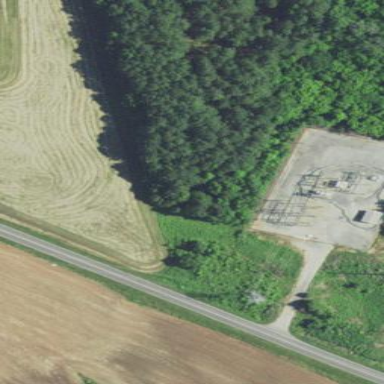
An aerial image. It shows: There is distribution substation enclosed by fence.